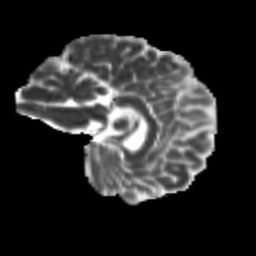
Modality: MD
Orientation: sagittal
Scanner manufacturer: siemens
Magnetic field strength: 3 T
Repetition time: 9.2 s
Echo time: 0.084 s